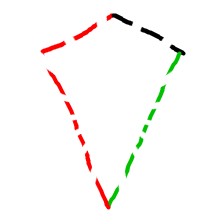
Shape: kite